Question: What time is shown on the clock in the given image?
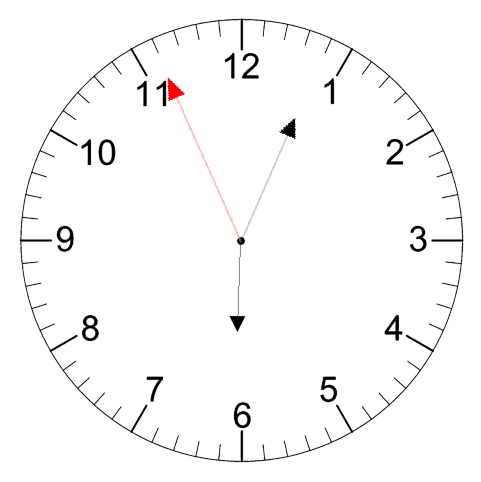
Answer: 06:03:56